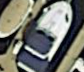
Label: Civil_yacht